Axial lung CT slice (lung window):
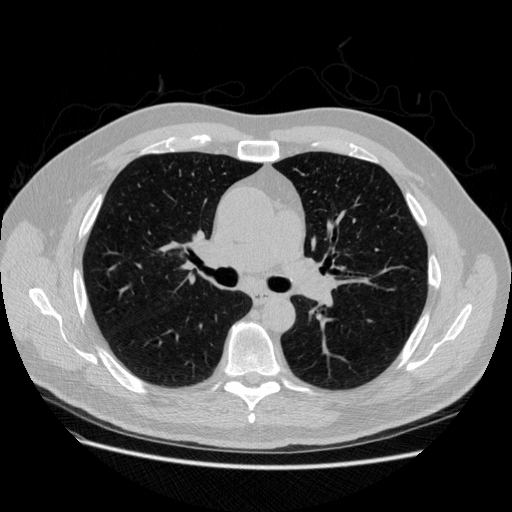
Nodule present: no